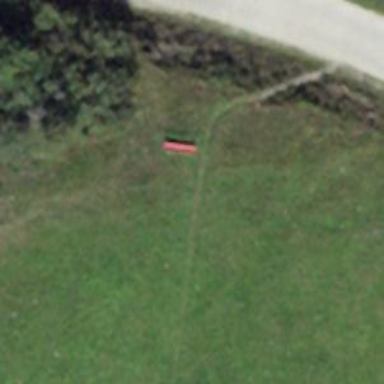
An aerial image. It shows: Bench.